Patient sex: M
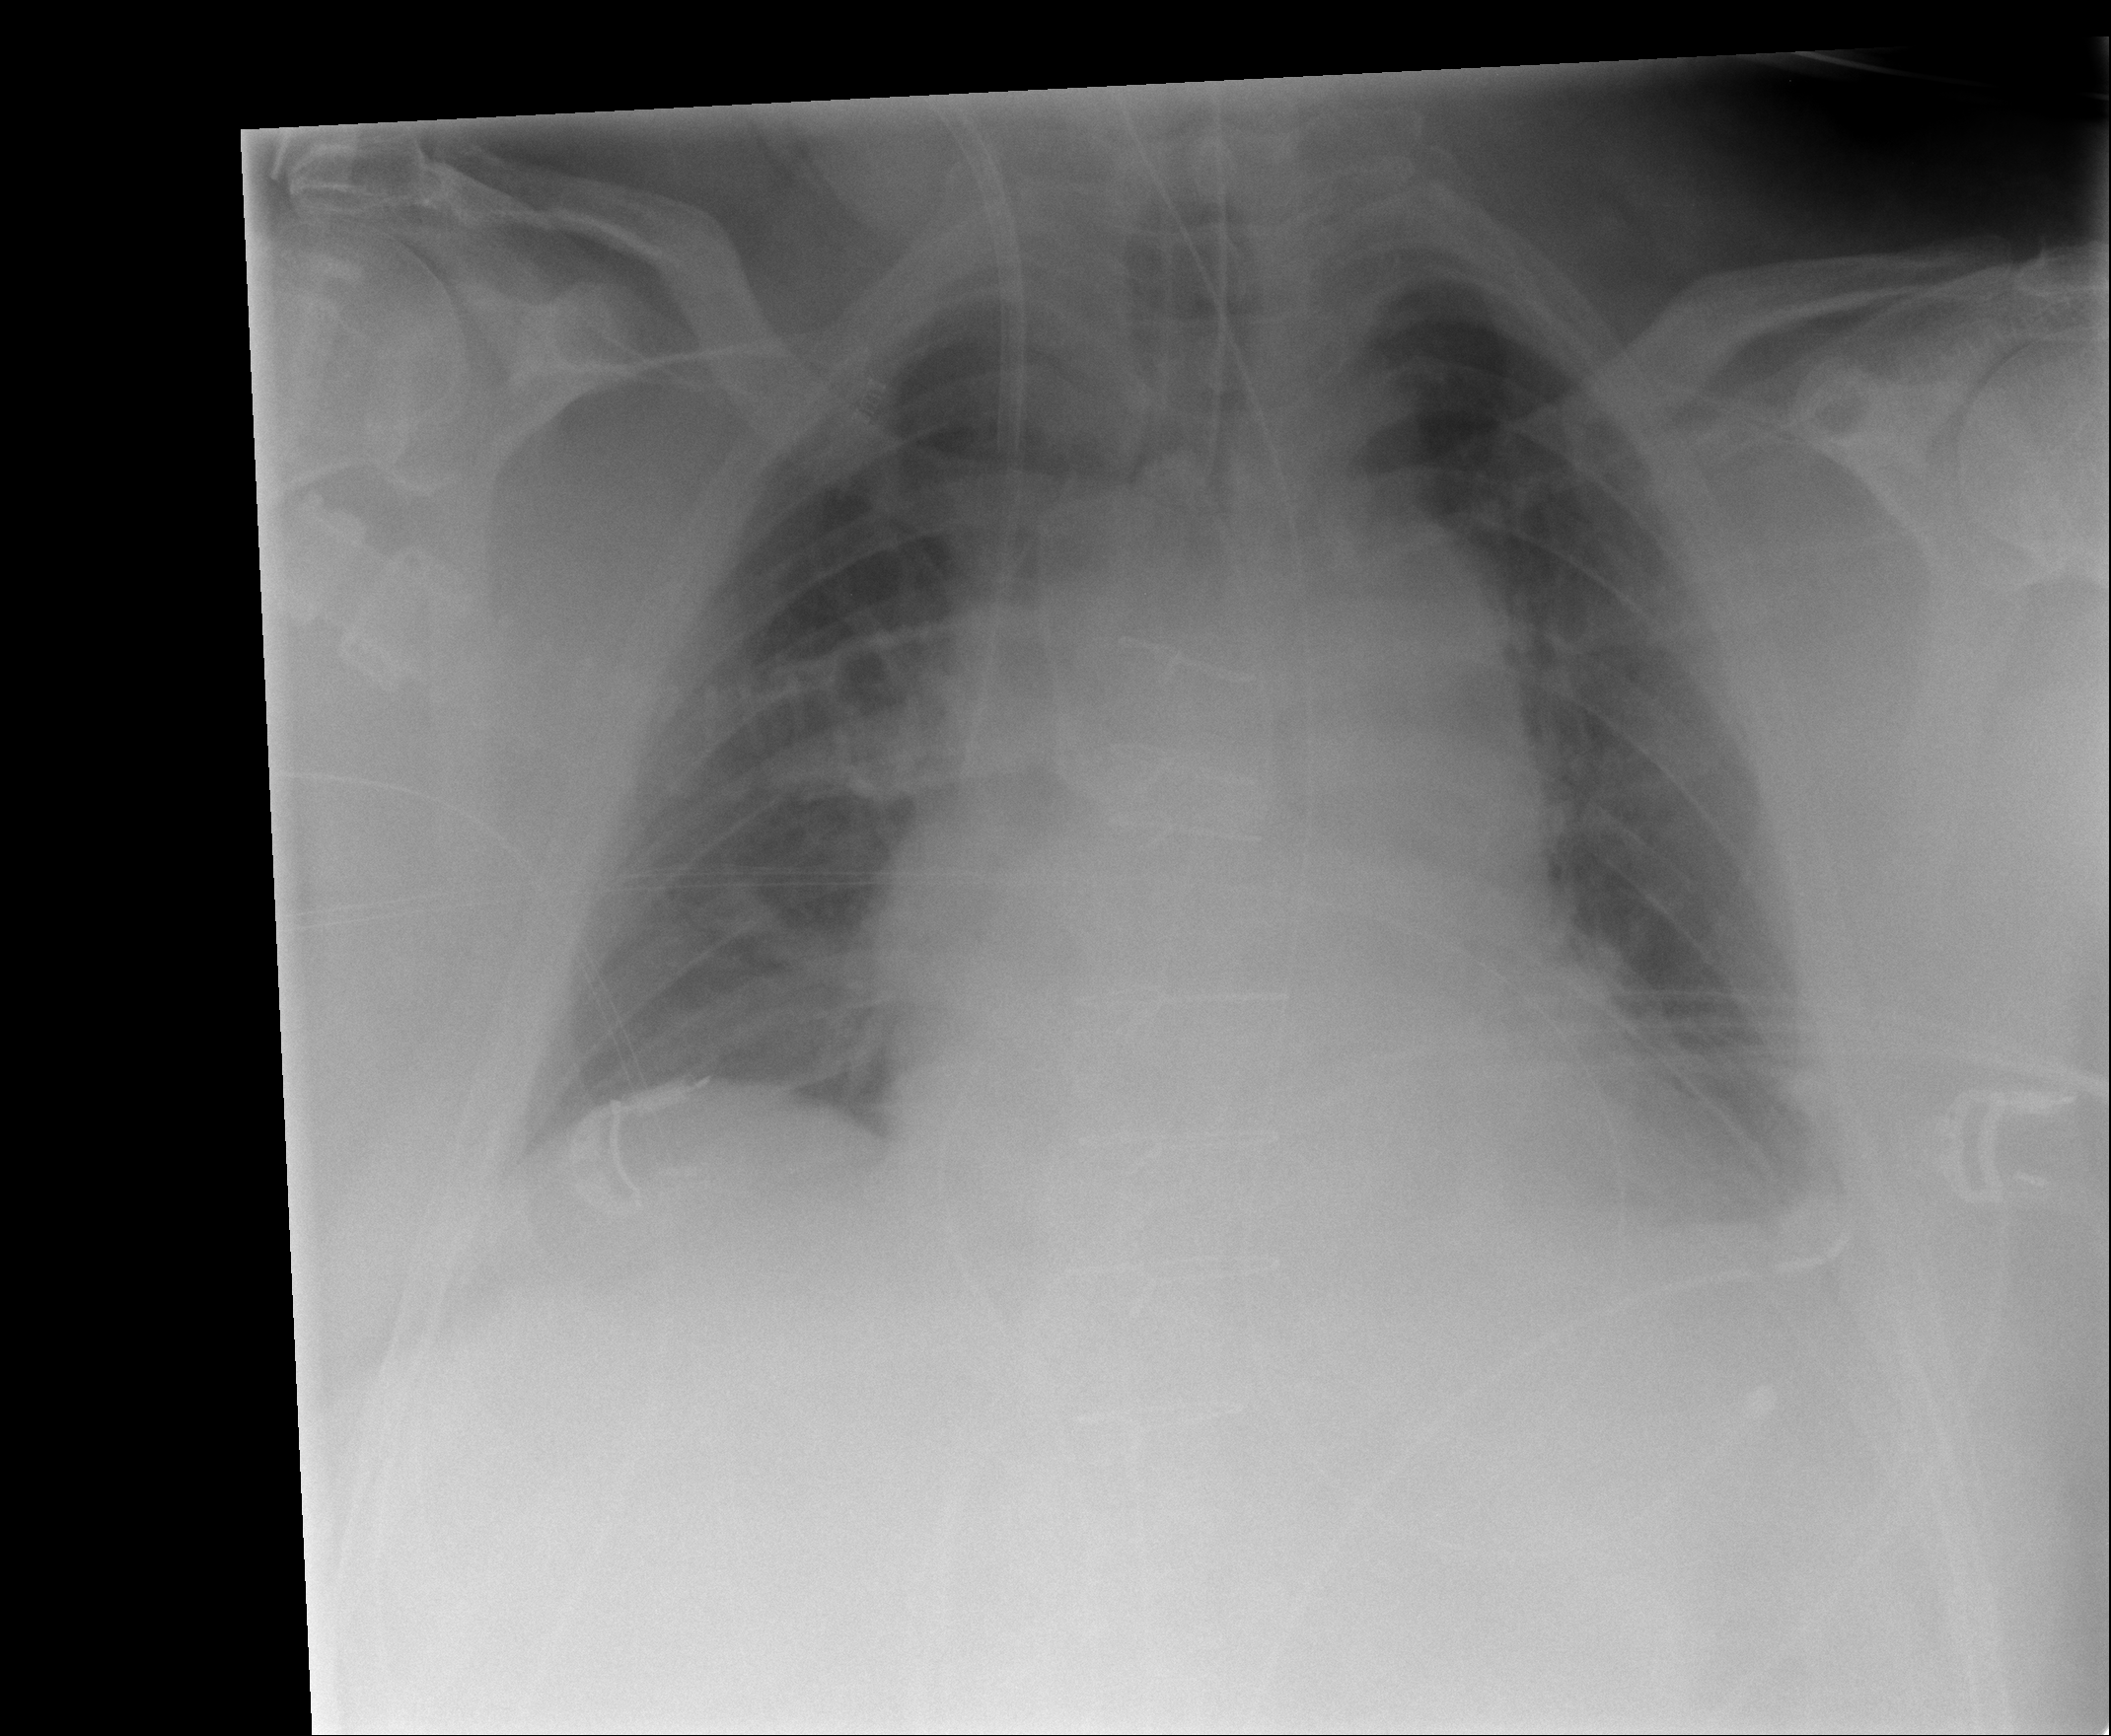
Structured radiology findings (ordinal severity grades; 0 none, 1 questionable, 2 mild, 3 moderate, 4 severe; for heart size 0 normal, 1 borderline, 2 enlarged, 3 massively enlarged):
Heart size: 0
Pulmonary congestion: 0
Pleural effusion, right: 0
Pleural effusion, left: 1
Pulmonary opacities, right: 0
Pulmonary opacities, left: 0
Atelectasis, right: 1
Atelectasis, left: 2